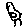
Label: bird